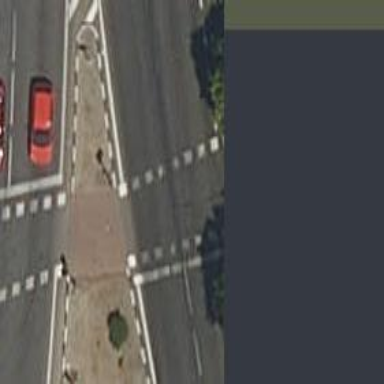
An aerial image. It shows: Road crossing with traffic signals.